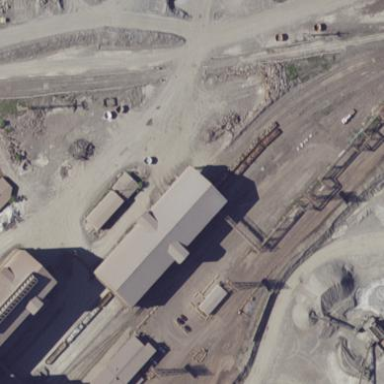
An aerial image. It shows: Industrial building.